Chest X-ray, PA view. Patient: 53 years old, sex F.
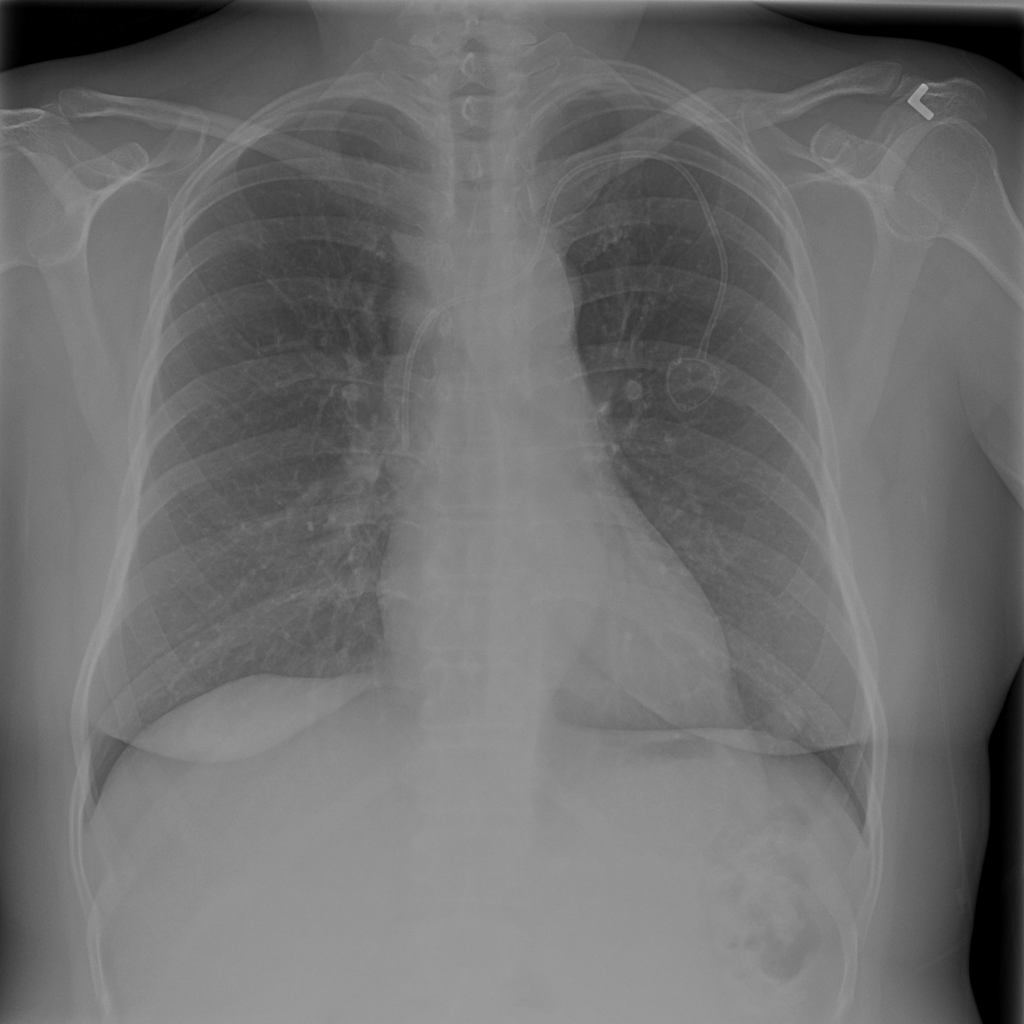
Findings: No Finding